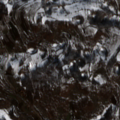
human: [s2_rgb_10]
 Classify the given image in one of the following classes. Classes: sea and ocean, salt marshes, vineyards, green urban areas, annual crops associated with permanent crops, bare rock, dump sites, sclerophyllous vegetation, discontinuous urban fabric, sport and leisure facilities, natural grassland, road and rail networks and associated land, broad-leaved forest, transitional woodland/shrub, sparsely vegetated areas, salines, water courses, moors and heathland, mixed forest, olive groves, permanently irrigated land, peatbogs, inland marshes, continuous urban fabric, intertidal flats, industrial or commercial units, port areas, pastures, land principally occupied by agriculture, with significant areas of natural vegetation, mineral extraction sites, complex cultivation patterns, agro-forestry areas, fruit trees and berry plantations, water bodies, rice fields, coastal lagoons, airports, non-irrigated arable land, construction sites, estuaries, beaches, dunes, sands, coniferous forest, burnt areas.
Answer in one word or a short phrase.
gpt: complex cultivation patterns, land principally occupied by agriculture, with significant areas of natural vegetation, broad-leaved forest, natural grassland, transitional woodland/shrub